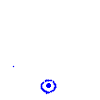
Particle: electron